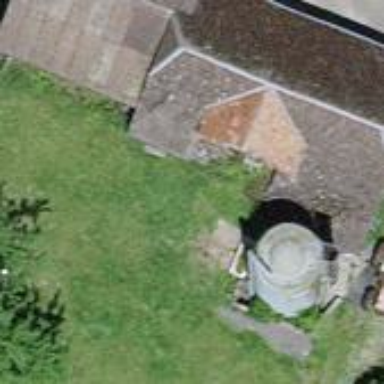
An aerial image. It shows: Rural barn.